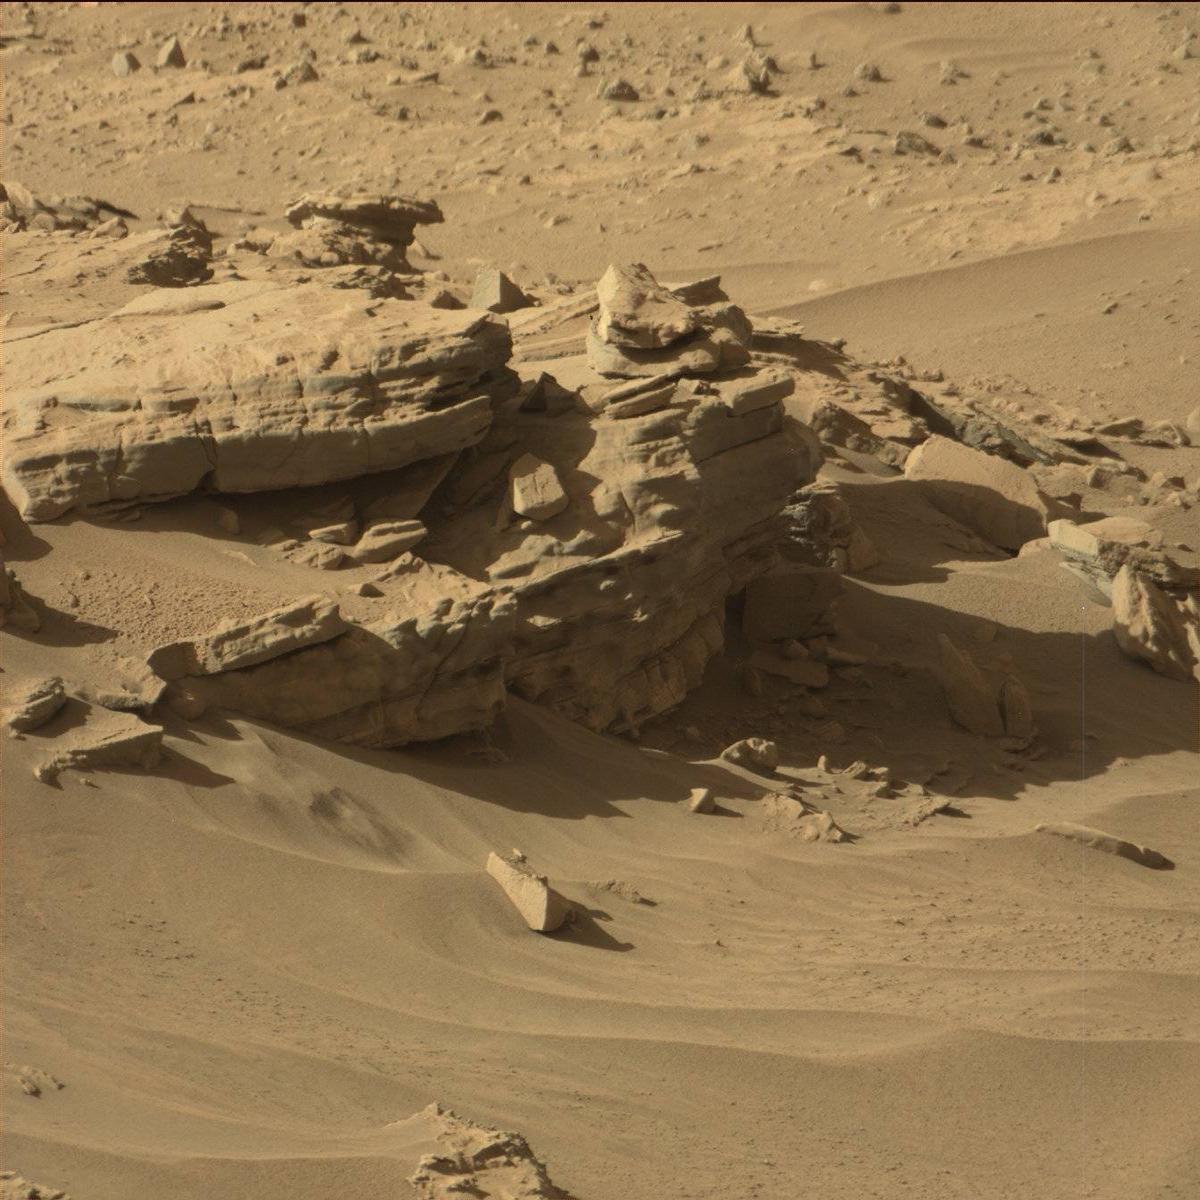
Terrain classes present: Bedrock, Rock, Sand / Soil